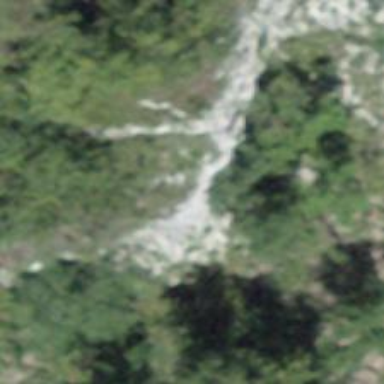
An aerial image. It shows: Cliff in nature.